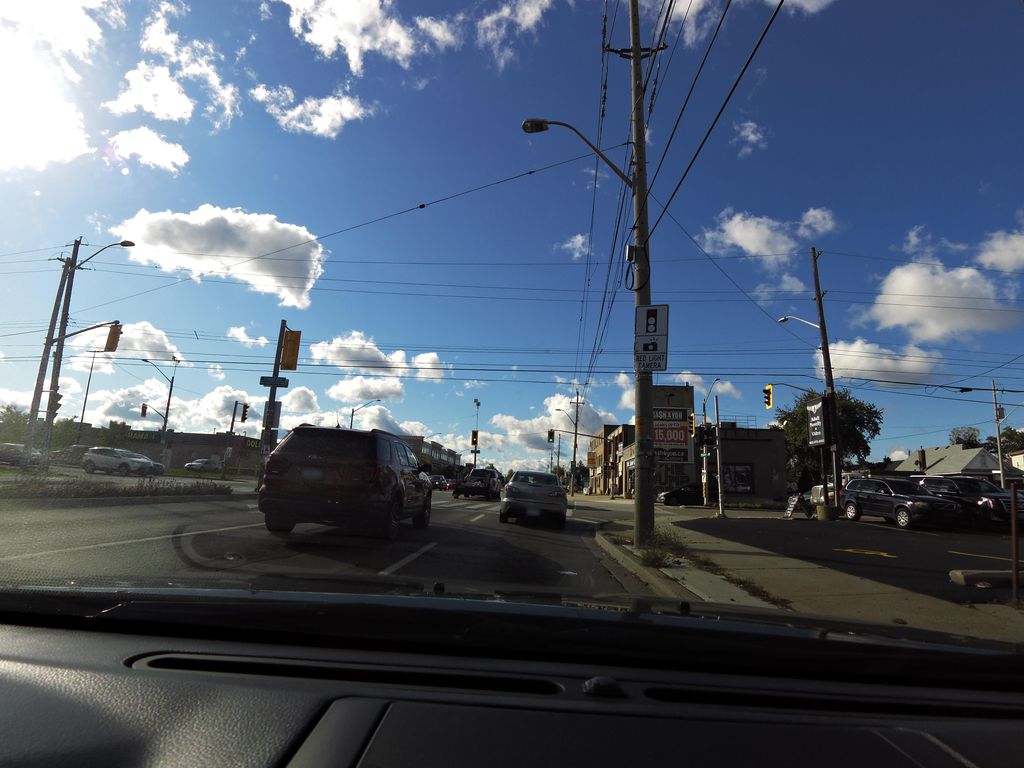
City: hamilton